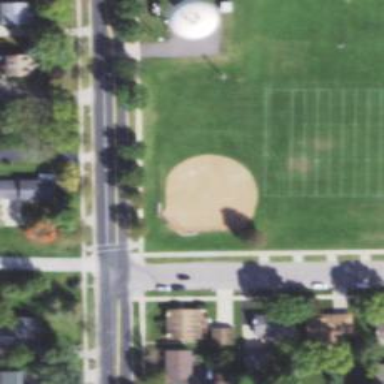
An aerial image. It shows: Baseball pitch designated for school use.